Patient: sex M, age 45
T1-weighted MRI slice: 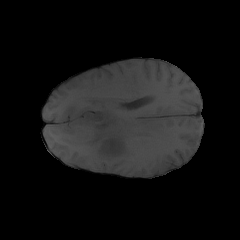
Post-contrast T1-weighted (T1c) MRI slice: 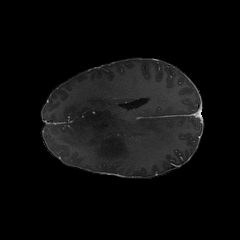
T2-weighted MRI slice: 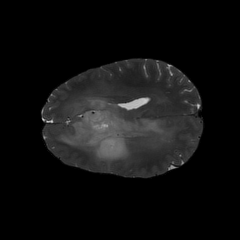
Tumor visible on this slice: yes
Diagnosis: Astrocytoma, IDH-mutant
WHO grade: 3